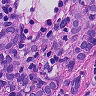
Metastatic tissue present: yes